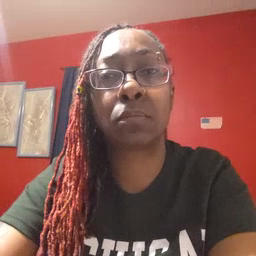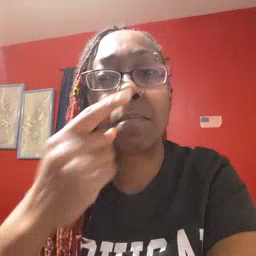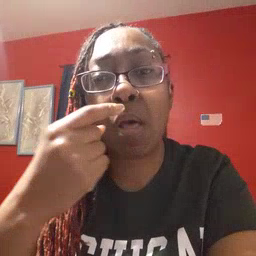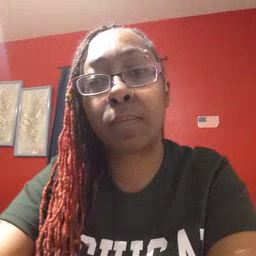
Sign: mouth